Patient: sex M, age 71
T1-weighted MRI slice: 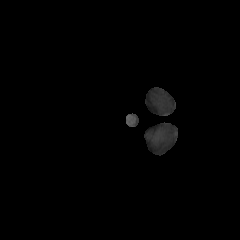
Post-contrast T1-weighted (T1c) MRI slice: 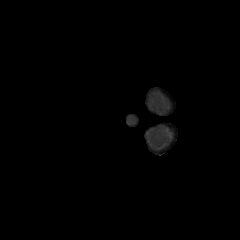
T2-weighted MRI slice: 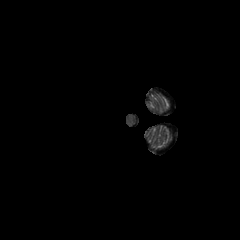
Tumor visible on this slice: no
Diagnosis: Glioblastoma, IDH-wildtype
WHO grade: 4